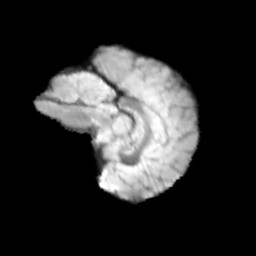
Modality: T2w
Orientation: sagittal
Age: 11
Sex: female
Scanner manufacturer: siemens
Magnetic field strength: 3 T
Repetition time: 3.8 s
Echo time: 0.07 s